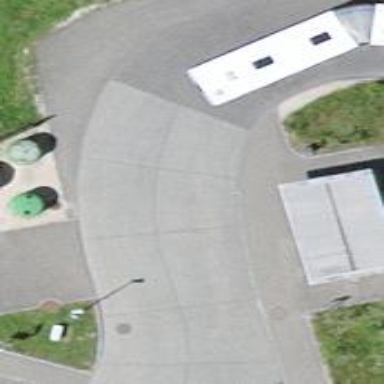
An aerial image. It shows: Bus stop equipped with public transport stop position.